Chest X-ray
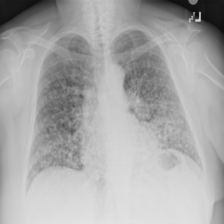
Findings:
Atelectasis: negative
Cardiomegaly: negative
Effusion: negative
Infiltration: negative
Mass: negative
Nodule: negative
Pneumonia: negative
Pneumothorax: negative
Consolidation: negative
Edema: negative
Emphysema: negative
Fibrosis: negative
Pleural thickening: negative
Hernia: negative